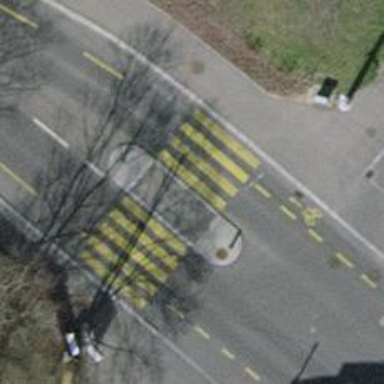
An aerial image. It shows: Kerb serving as barrier.